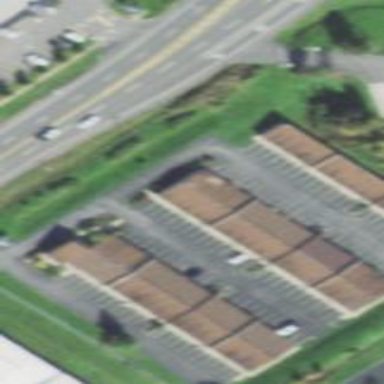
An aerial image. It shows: Motel.